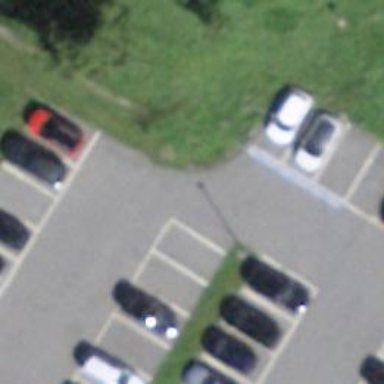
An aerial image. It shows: Road serving as parking aisle.